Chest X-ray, AP view. Patient: 66 years old, sex M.
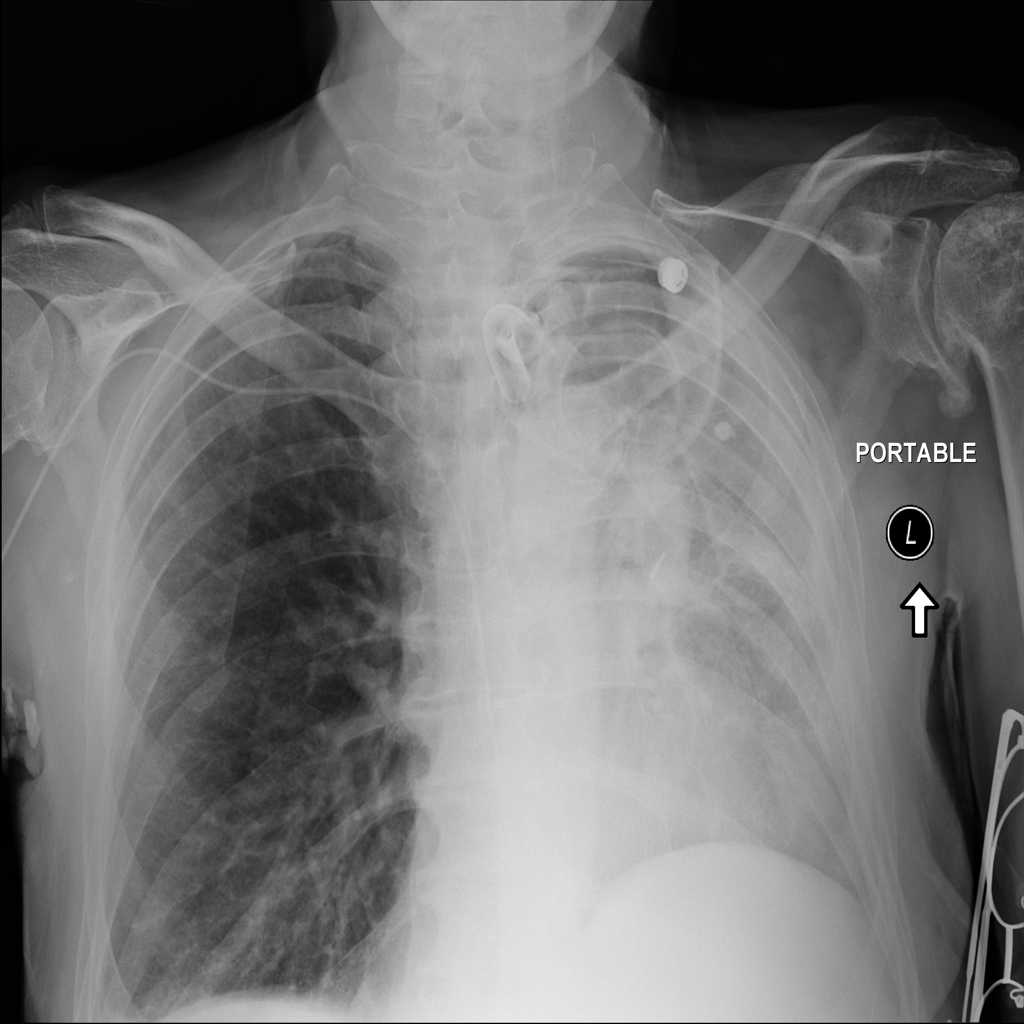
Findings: Effusion